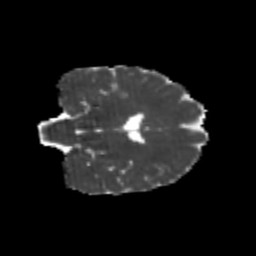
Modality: MD
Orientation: coronal
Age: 25
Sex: female
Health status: healthy
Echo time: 0.074 s